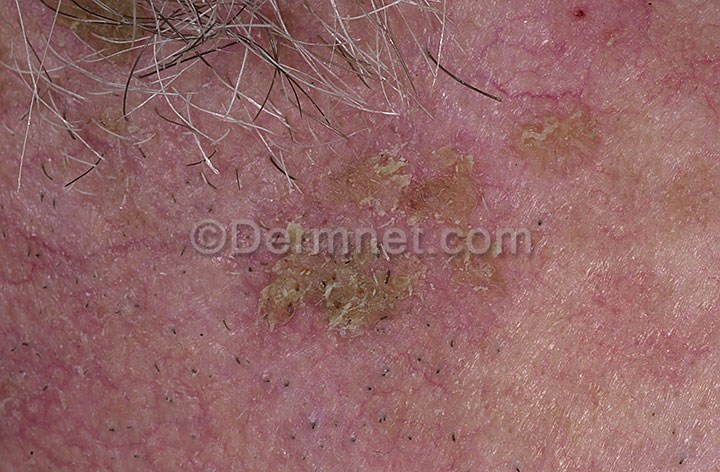
Disease: Actinic Keratosis Basal Cell Carcinoma and other Malignant Lesions